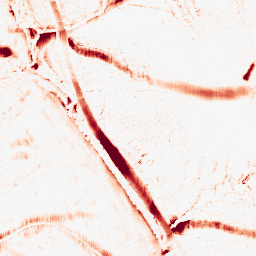
Category: morphological
Decomposition family: morphological_ellipse
Decomposition parameters: operation: opening
width: 20
height: 10
Upsampling method: lanczos
Upsampling parameters: scale: 8
Upsampling scale: 8